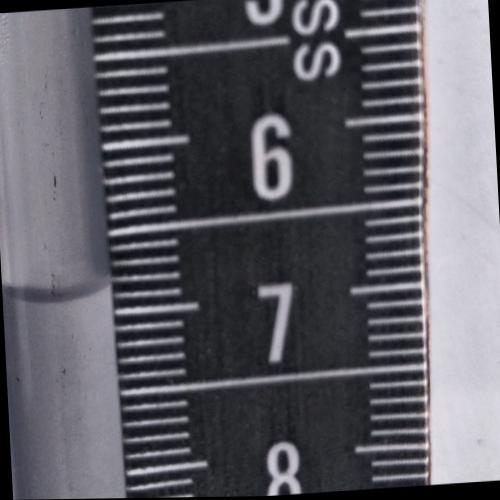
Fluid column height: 6.9 cm